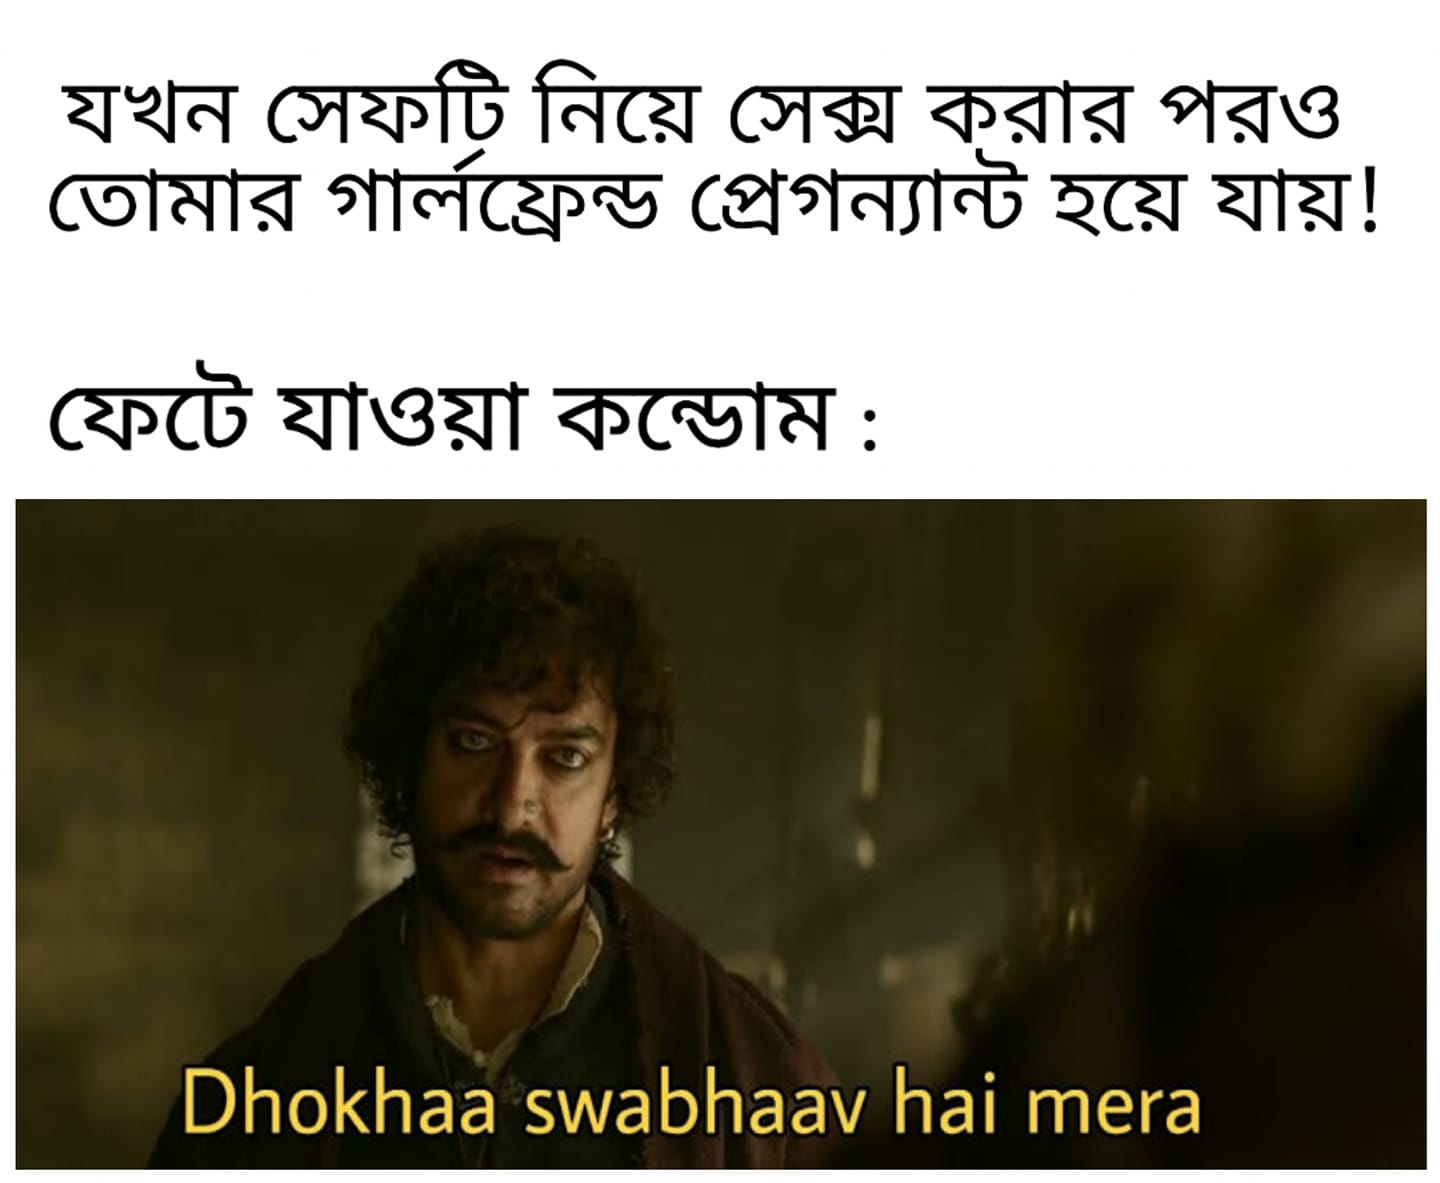
Caption: যখন সেফটি নিয়ে সেক্স করার পরও তোমার গালফ্রেন্ড প্রেগন্যান্ট হয়ে যায় !     ফেটে যাওয়া কন্ডোম :    Dhokha swabhaav hai mera
Label: hate